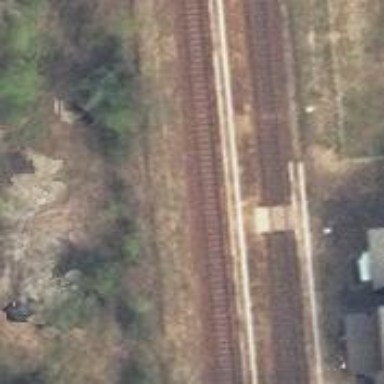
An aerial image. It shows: Platform for public transport and railway services.